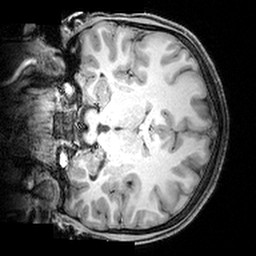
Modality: T1w
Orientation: coronal
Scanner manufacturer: siemens
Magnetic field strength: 3 T
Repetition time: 1.9 s
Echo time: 0.00397 s